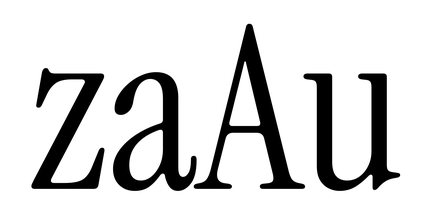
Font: InstrumentSerif-Regular